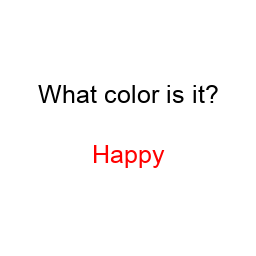
Color: red
Background color: white
Question text color: black